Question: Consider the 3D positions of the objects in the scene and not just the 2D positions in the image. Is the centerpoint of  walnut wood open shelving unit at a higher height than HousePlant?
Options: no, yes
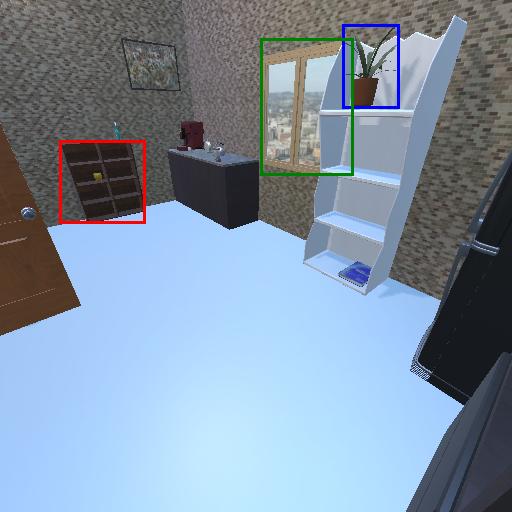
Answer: no